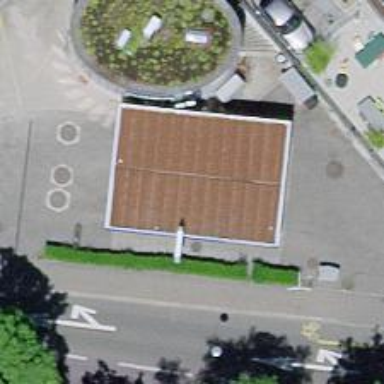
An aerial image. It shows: Fuel station.